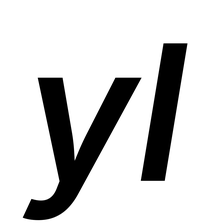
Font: Inter-Italic_SemiBold_Italic